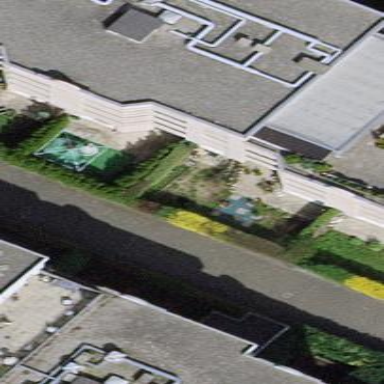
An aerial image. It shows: Garden enclosed by fence.